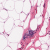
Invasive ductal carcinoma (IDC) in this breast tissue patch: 0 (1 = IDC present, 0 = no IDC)